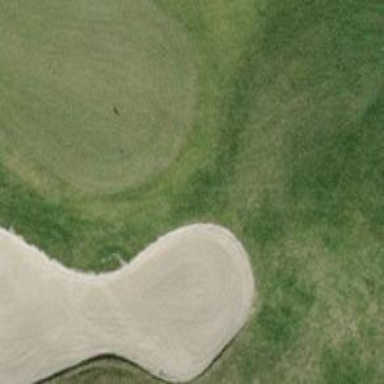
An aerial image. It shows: Sand bunker on golf course.